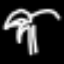
Label: palm tree